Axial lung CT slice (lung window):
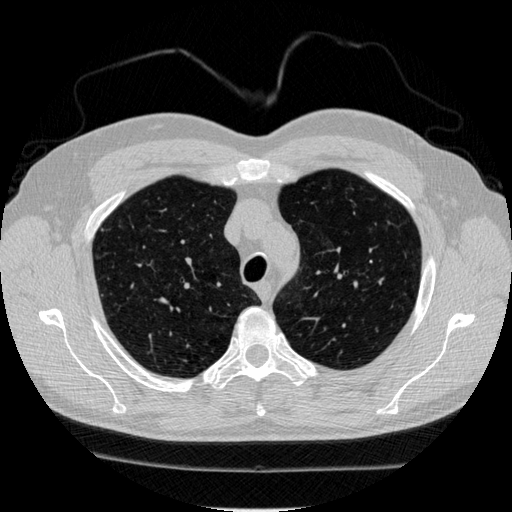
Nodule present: no